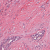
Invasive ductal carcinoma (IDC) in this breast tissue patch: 0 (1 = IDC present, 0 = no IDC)